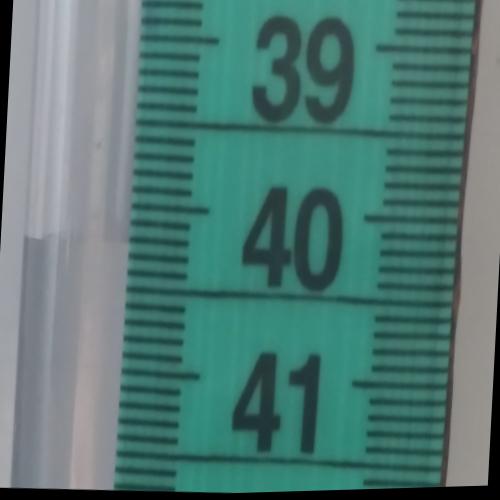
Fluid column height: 40.2 cm